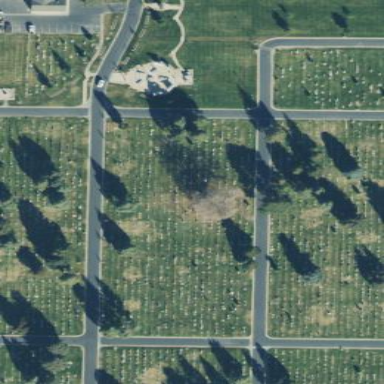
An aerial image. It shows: Sector of cemetery covered in grass.